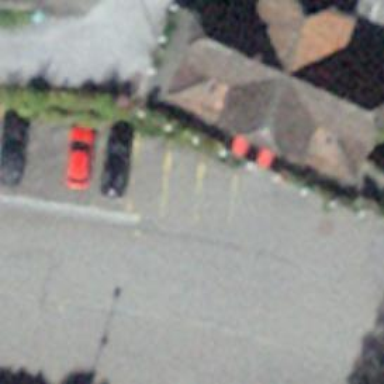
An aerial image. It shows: Post box is visible.